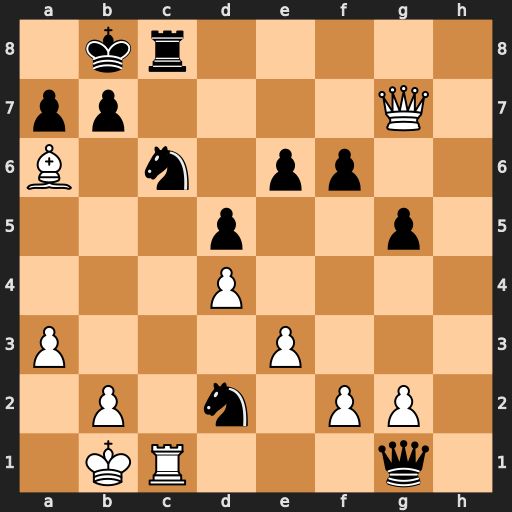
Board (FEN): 1kr5/pp4Q1/B1n1pp2/3p2p1/3P4/P3P3/1P1n1PP1/1KR3q1
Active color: w
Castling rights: -
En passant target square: -
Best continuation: Ka2 Na5 Rxg1